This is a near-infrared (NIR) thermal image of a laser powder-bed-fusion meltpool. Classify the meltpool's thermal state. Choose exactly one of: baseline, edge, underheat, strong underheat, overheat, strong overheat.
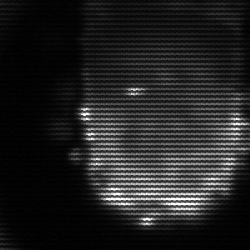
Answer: baseline